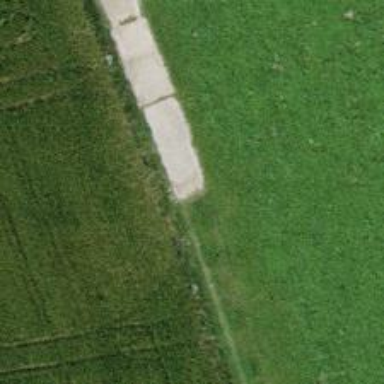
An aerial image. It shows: Concrete track with grade1 tracktype.